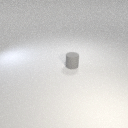
small gray rubber cylinder